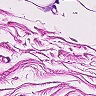
Metastatic tissue present: no